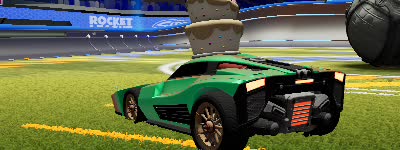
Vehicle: breakout